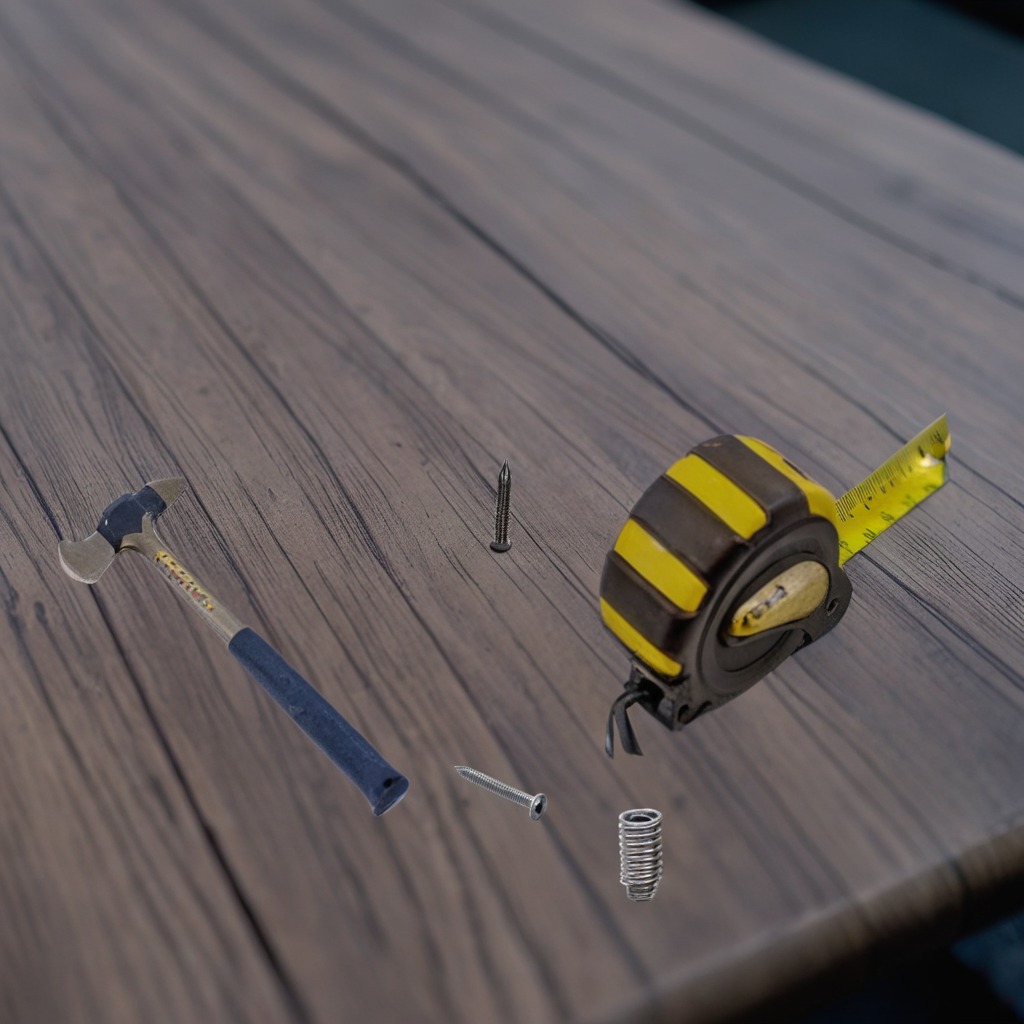
A measuring tape, a hammer, an iron nail, a metal machine screw, and a coiled metal spring are lying on the old table.